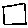
Label: square